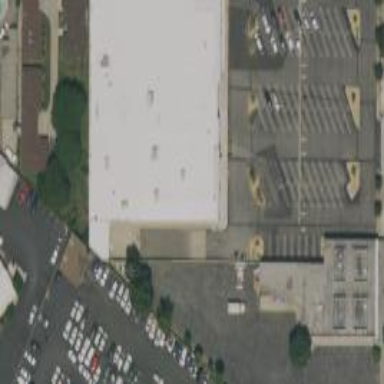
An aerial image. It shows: Retail building.